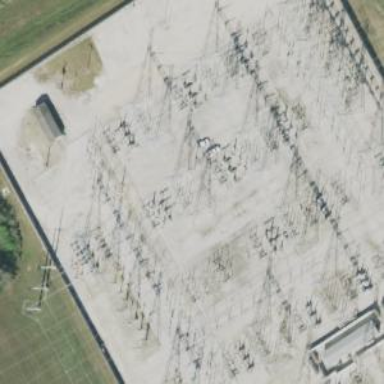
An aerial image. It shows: Switch used for power control.